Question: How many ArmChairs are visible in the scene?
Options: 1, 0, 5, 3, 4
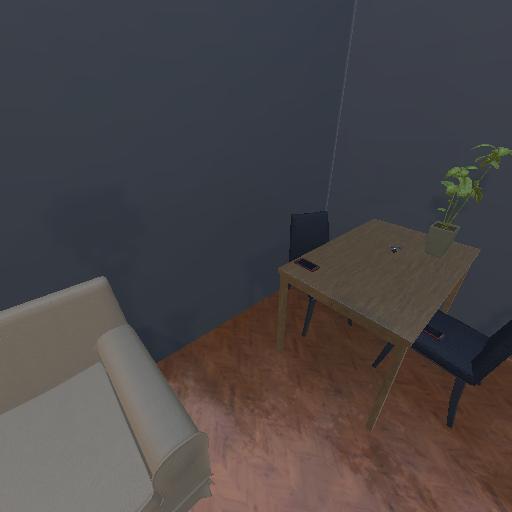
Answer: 1